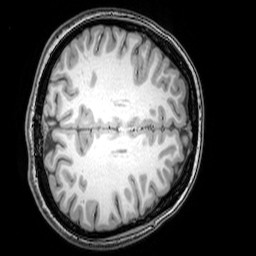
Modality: T1w
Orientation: axial
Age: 22
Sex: female
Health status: healthy
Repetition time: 0.081 s
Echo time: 0.037 s